Question: I have included a launch image named: Default-568h@2x.png (640x1136) in the bundle. But the iPhone 5 still has that two vertical black bar on both right and left side in landscape mode. If I removed all launch images from the Images.xcassets then it shows up with full screen.
What did I do wrong?

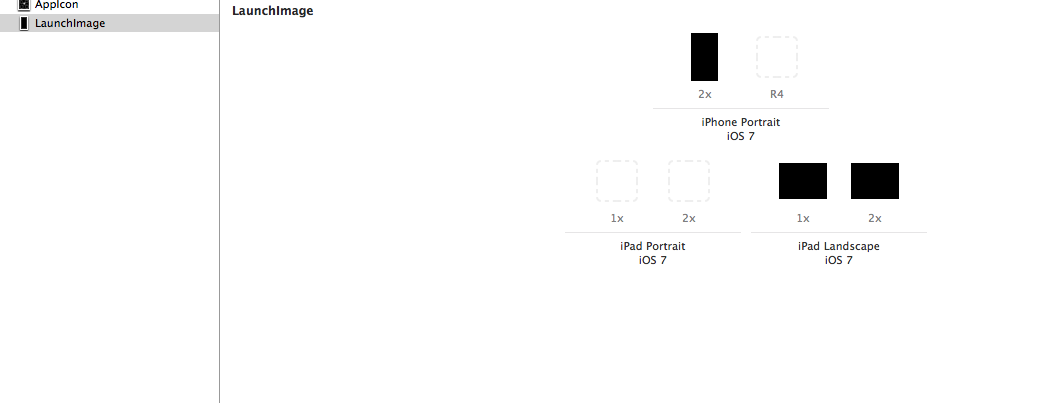
Answer: I believe you have to actually add a launch image in the "R4" (Retina 4 inch) image well. It seems that you've only added a launch image for the "2x" (Retina 3.5 inch), and if iOS if Xcode isn't pointed towards a 4 inch default image, the app will remain in 3.5 inch mode.